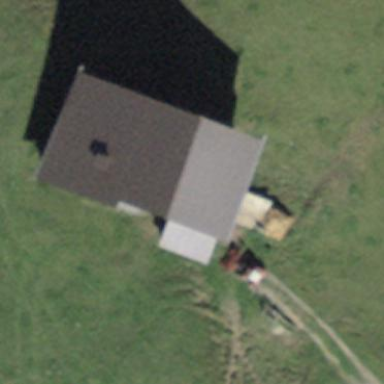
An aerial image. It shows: Farm auxiliary building.